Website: crate-barrel
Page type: address-validator
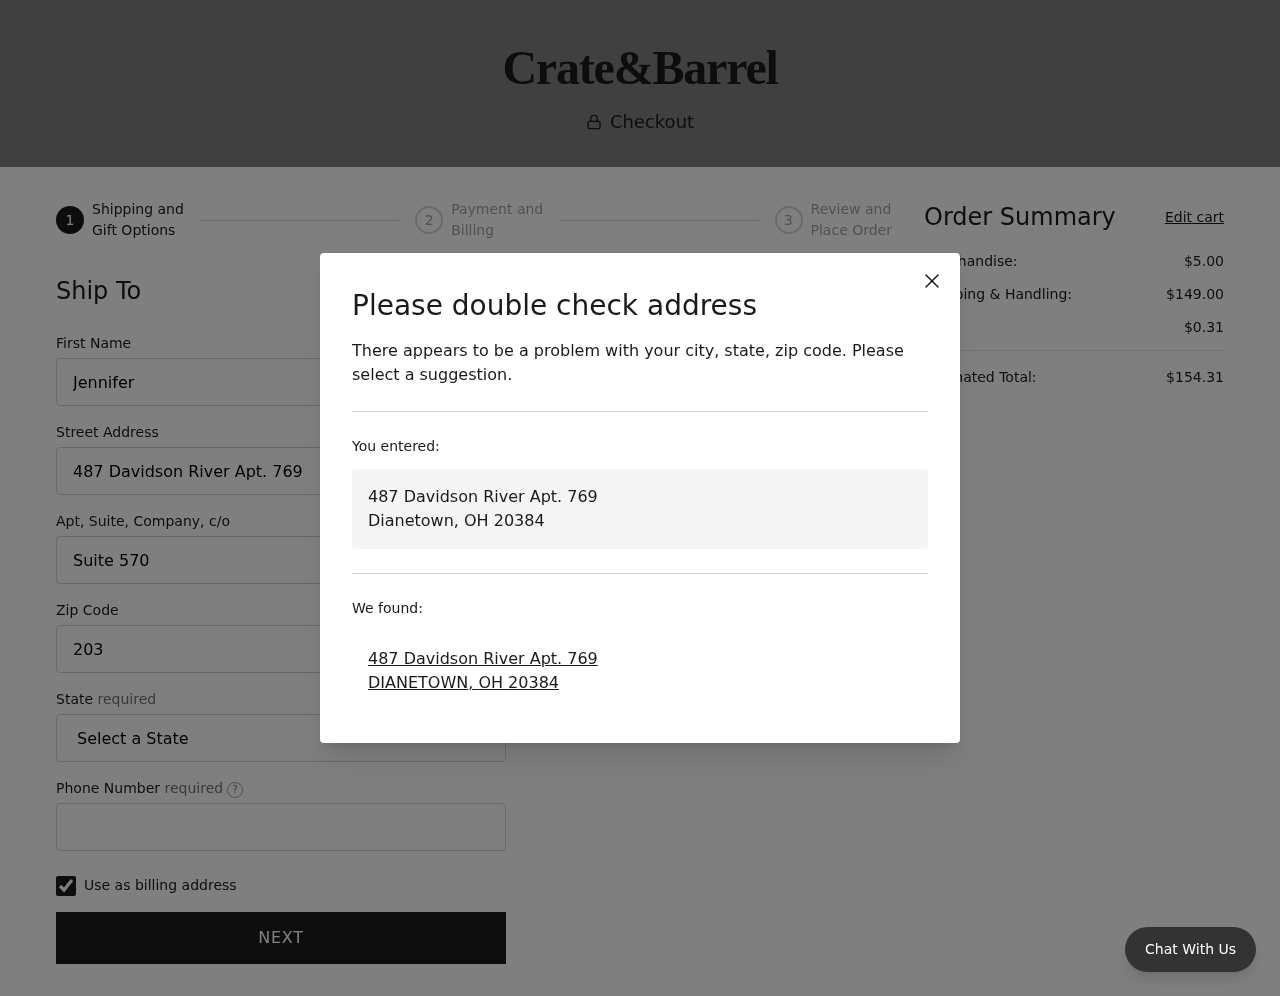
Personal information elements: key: PII_CITY
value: Dianetown
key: PII_CITY
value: DIANETOWN
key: PII_FIRSTNAME
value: Jennifer
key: PII_PHONE
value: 9519504340
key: PII_POSTCODE
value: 20384
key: PII_STATE
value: Ohio
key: PII_STATE_ABBR
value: OH
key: PII_STREET
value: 487 Davidson River Apt. 769
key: PII_STREET2
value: Suite 570
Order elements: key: ORDER_SUBTOTAL
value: $5.00
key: ORDER_SHIPPING_COST
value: $149.00
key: ORDER_TAX
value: $0.31
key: ORDER_TOTAL
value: $154.31